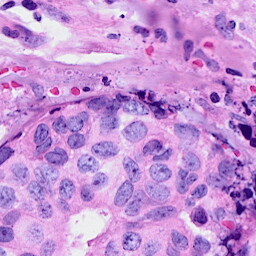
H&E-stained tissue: Breast